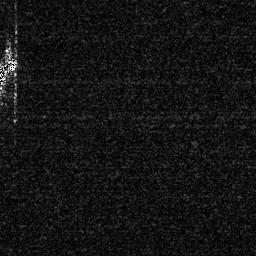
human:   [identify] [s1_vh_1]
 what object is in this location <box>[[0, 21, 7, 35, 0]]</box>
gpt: <ref>1 medium ship at the top left</ref>